Question: Hey I have a data set that includes the id of a firm (Permno) and the declaration date as well as a matched firm id and declaration date. How could I make it so that the matched permno and declaration date get put in the same columns as the normal permno and declaration date?

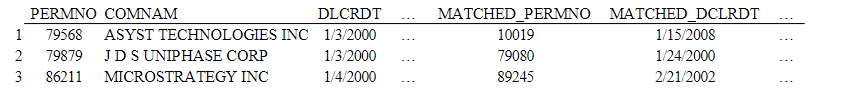
Answer: Use a data step with a 'set' statement or use a 'union' in proc sql.
'''
data dsn1;
set firm(keep=permno dlcrdt)
firm(keep=matched_permno matched_dclrdt
rename=(matched_permno=permno matched_dclrdt=dclrdt));
run;
'''
Or
'''
Proc sql;
Create table dsn2 as
select permno dlcrdt from firm
union all
select matched_permno matched_dclrdt
from firm;
quit;
'''